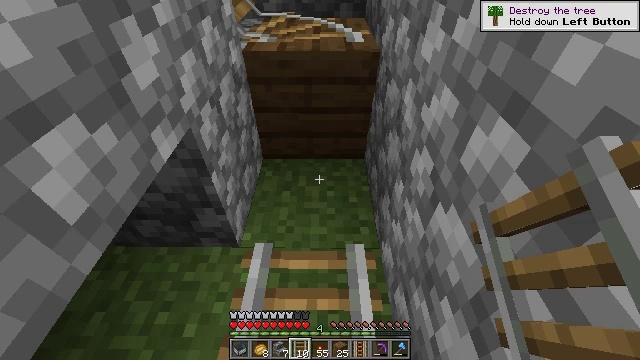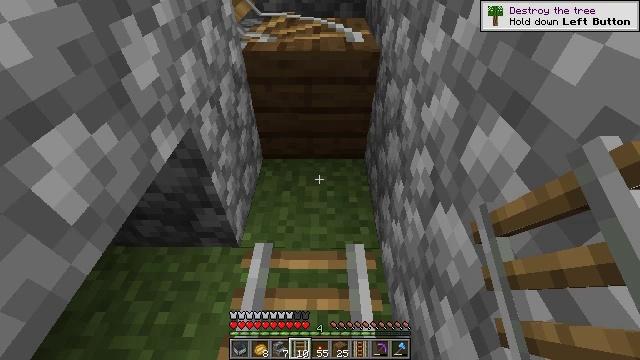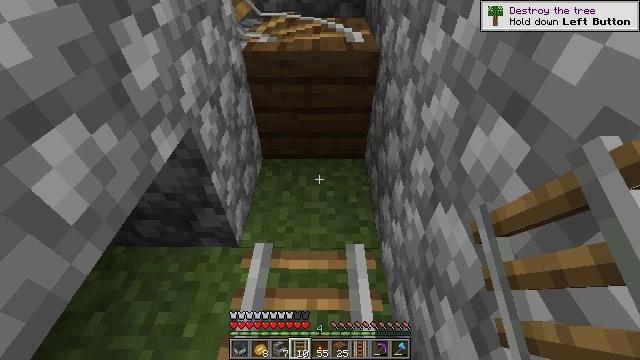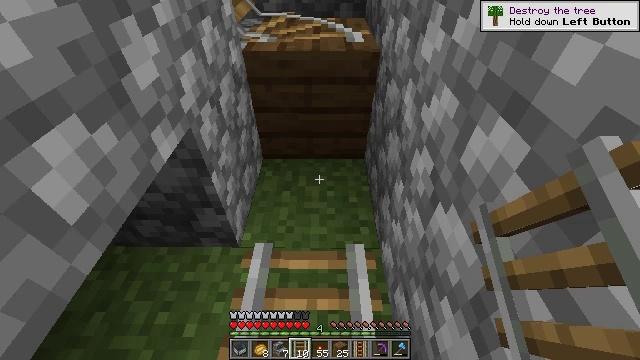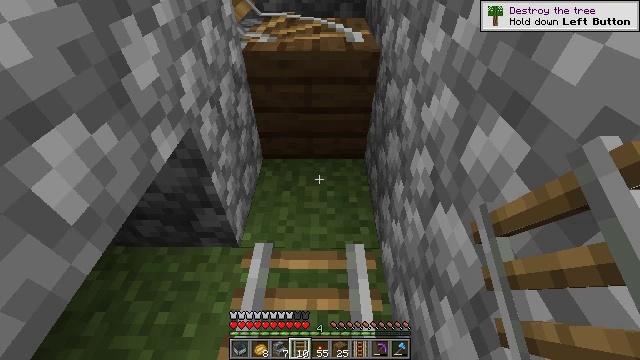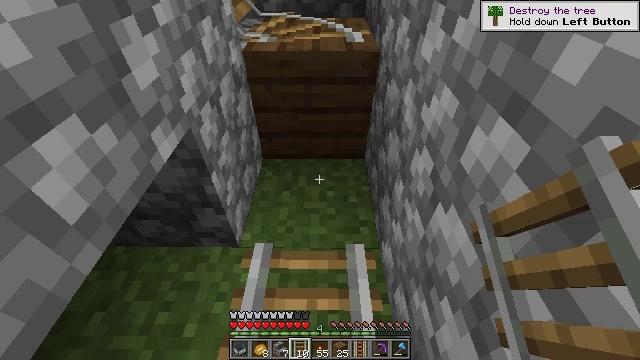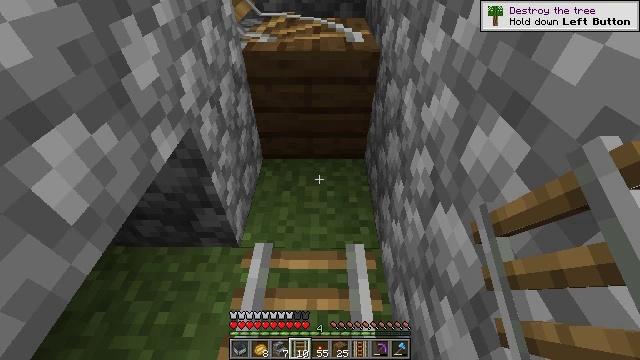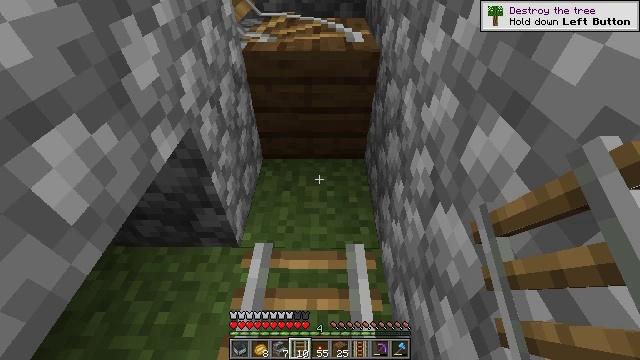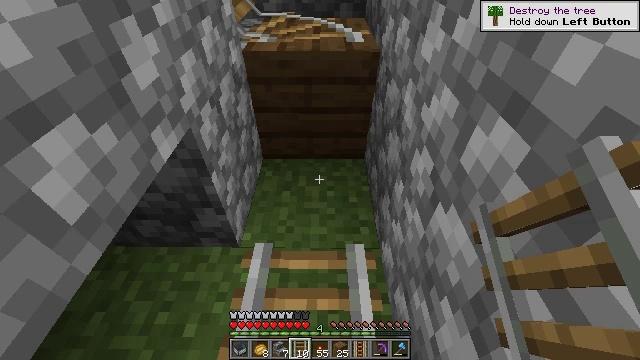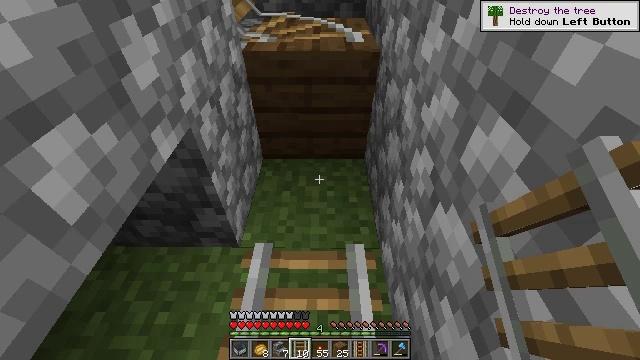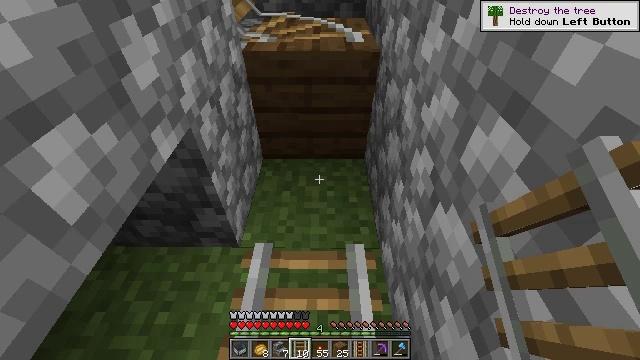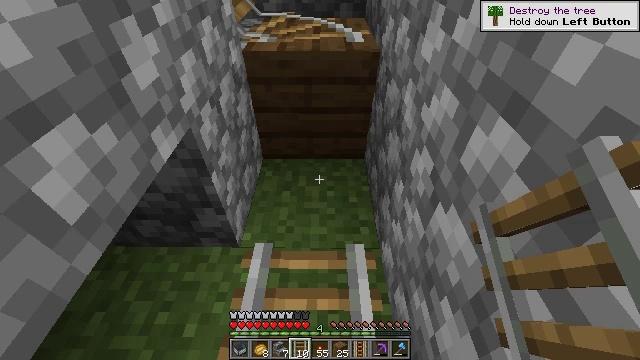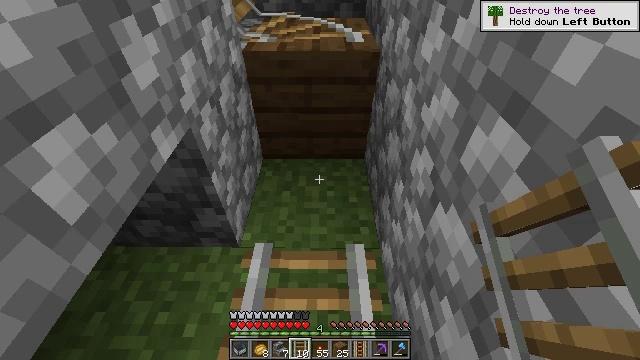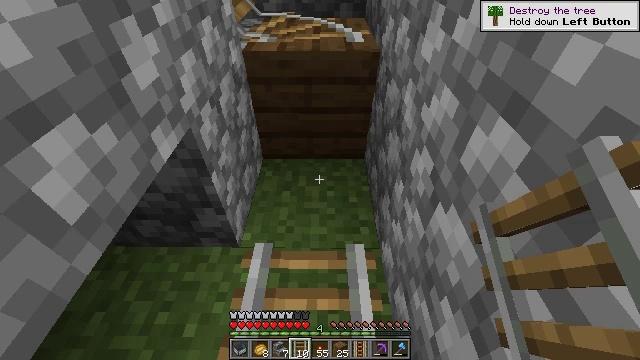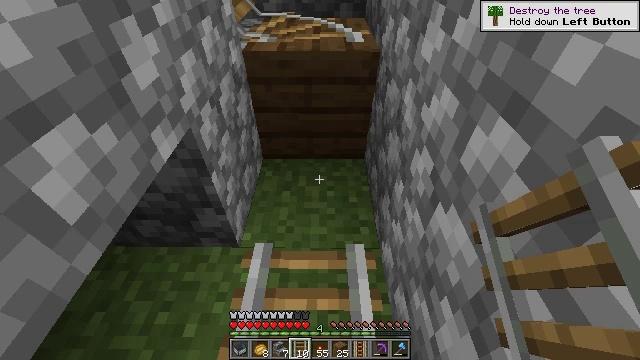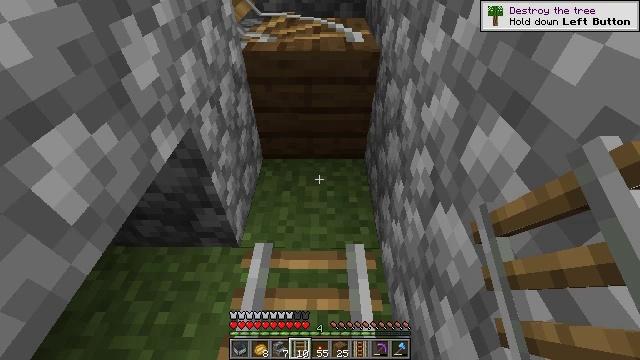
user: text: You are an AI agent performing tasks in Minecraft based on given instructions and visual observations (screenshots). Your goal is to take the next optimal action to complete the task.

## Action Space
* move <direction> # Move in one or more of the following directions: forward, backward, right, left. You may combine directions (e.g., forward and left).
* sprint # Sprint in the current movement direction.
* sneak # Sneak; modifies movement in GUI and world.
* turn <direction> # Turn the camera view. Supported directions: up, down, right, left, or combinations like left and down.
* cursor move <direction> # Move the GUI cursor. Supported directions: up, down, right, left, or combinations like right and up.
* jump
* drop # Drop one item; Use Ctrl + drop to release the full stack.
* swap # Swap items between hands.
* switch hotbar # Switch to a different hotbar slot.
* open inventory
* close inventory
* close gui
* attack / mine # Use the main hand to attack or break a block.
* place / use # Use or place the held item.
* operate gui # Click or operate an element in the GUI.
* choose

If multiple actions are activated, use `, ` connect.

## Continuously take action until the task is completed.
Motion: motion action
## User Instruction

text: Recycle the rail from an abandoned track.
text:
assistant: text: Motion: no_op
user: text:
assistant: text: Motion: no_op
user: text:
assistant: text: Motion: no_op
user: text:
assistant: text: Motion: no_op
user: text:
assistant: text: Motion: no_op
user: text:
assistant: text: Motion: no_op
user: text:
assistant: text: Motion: no_op
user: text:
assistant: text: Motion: no_op
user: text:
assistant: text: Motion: no_op
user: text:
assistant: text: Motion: no_op
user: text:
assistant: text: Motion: no_op
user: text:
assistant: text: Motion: no_op
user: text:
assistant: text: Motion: no_op
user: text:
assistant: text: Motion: no_op
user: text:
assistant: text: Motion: no_op
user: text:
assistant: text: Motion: no_op
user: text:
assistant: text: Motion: no_op
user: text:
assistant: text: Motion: no_op
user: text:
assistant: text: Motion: no_op
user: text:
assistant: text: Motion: no_op
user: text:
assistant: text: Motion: no_op
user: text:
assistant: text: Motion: turn left and down
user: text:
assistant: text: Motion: move back, turn left and down
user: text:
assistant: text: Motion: move back, turn left and down
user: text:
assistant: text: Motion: move back, turn down
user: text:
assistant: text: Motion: attack / mine
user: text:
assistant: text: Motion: attack / mine
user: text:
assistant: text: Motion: attack / mine
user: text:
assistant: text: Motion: attack / mine
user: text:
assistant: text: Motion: attack / mine